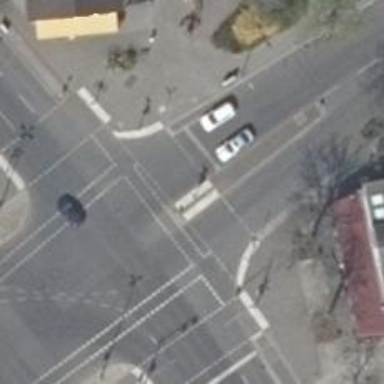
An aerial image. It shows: Footway that serves as traffic island.